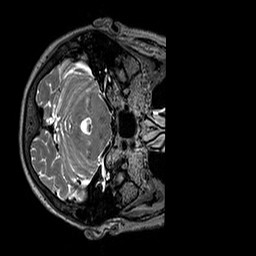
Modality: T2w
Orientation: axial
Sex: female
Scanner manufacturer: siemens
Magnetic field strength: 3 T
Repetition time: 3.2 s
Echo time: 0.409 s